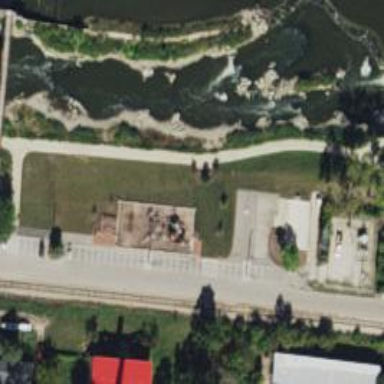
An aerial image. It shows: Footway road designated for whitewater portage.